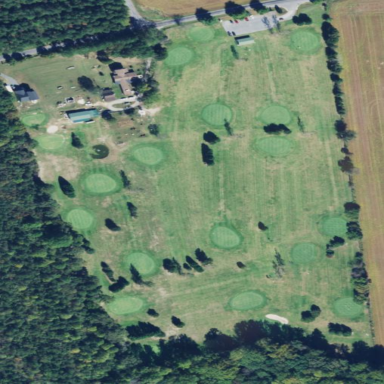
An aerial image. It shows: Golf course surrounded by greenery.